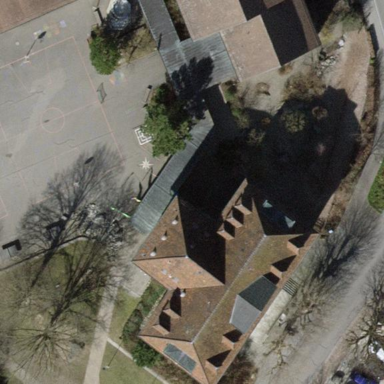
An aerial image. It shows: School building with hipped roof shape.